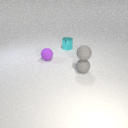
small cyan metal cylinder behind small purple rubber sphere